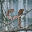
Label: 9